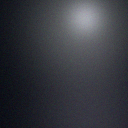
Screen state: off